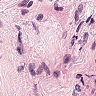
Metastatic tissue present: no